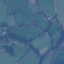
Label: Pasture